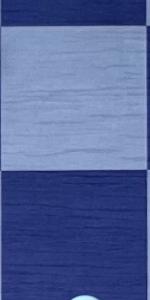
Label: Empty